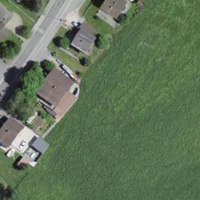
EUNIS habitat code: 24
Species observed at this site:
Trifolium repens